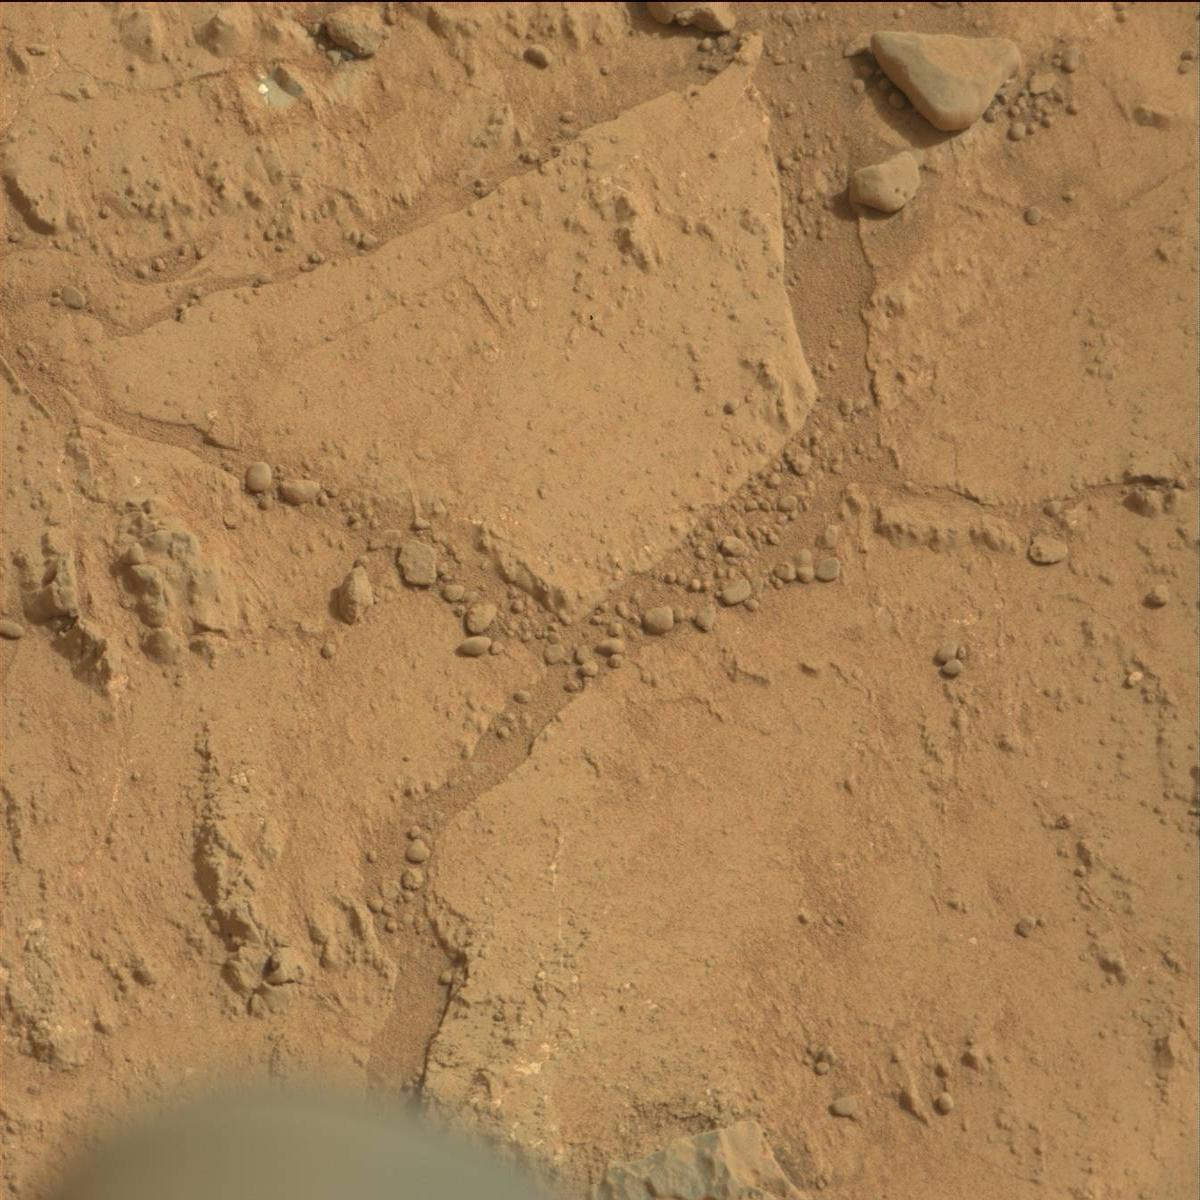
Terrain classes present: Bedrock, Rock, Rover, Sand / Soil